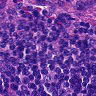
Metastatic tissue present: no